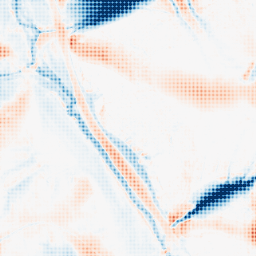
Category: morphological
Decomposition family: morphological_ellipse
Decomposition parameters: operation: average
width: 50
height: 50
Upsampling method: sinc_blackman
Upsampling parameters: scale: 4
kernel_size: 4
Upsampling scale: 4